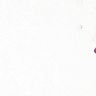
Metastatic tissue present: no